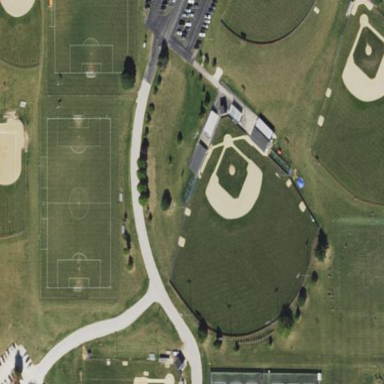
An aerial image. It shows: Baseball pitch for leisure and sports activities.